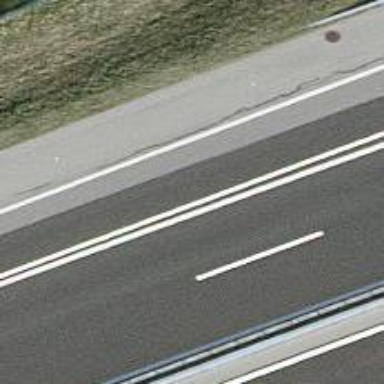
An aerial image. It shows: Motorway link.